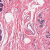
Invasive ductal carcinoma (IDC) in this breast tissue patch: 0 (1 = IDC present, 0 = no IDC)